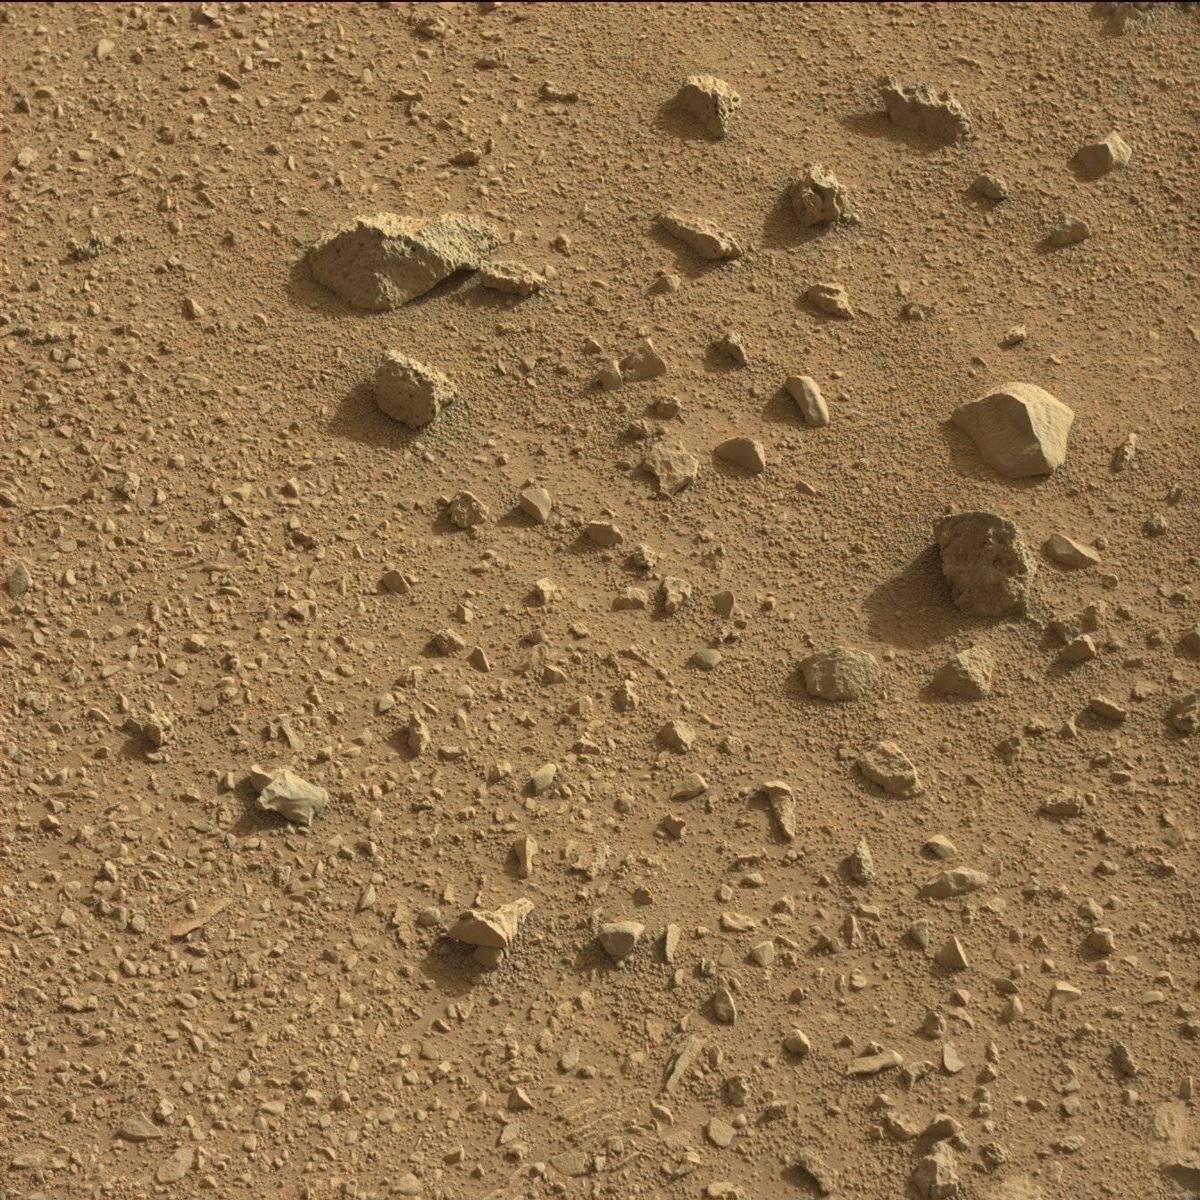
Terrain classes present: Bedrock, Rock, Sand / Soil